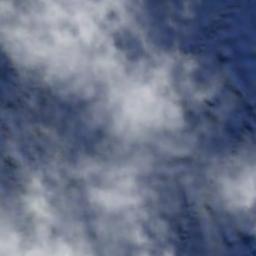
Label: cloud